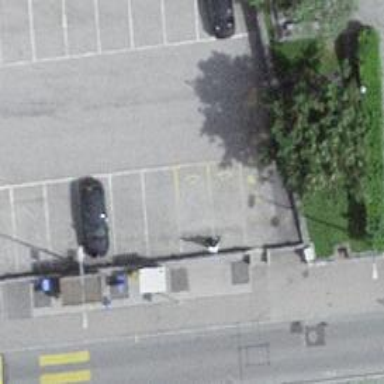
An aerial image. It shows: Charging station.